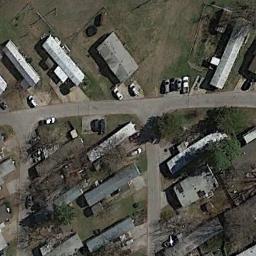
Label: mobile_home_park